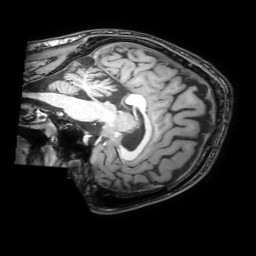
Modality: T1w
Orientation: sagittal
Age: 26
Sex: male
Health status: healthy
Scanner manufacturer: philips
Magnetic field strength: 3 T
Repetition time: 0.0079 s
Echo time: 0.0035 s